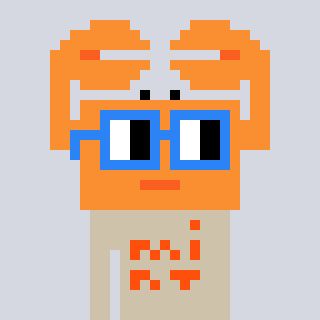
a pixel art character with square blue glasses, a crab-shaped head and a bege-colored body on a cool background